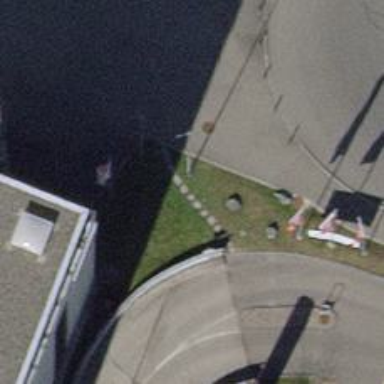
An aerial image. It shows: Flagpole with advertising flag.